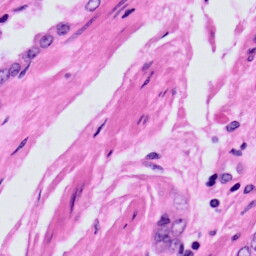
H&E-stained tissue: Prostate